Question: everyone!
I'am trying to writing a custom debugger for my own hardware. A problem I face is that I don't know how to realize the add debug point function.
In details, I want to enter (F9) in one line, and tag a red point on the left column. Or, I double click the left column and tag a red point.
I have learned the code Editor Example provided by Qt itself, but I have no idea how to realize my design.
Some tiny example project would be better.
The red point looks like this

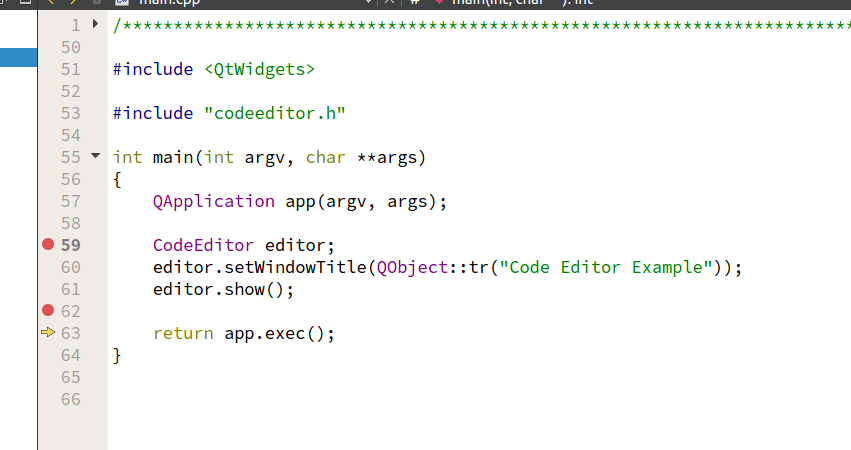
Answer: For simplicity the red circles will be added when clicking in the right space where the numbers are similar to 'QtCreator', the following procedure can be extrapolated to your specific requirement.
The first thing to get is the position of the cursor with respect to the editor, actually get the height or rectangle where the line that we want to find is located, in the case of 'mousePressEvent' returns the position of the click with respect to the widget that draws the numbers, with this height we can get the position with the following algorithm, then store it if it does not exist or delete it if it was already stored ( is the position relative to the top of the widget):
'''
QTextBlock block = firstVisibleBlock();
int top = (int) blockBoundingGeometry(block).translated(contentOffset()).top();
int bottom = top + (int) blockBoundingRect(block).height();
int blockNumber = block.blockNumber();
while (block.isValid()) {
if (block.isVisible()) {
if(h > top && h<bottom){
int index = breakpoints.indexOf(blockNumber);
if(index != -1){
breakpoints.remove(index);
}
else
breakpoints<<blockNumber;
update();
return;
}
}
blockNumber++;
block = block.next();
top = bottom;
bottom = top + (int) blockBoundingRect(block).height();
}
'''
Then in the method that paints the numbers, in this case 'lineNumberAreaPaintEvent', as there we have the blocks and their respective index, it is compared and if one of the stored numbers is painted.
'''
void CodeEditor::lineNumberAreaPaintEvent(QPaintEvent *event)
{
QPainter painter(lineNumberArea);
painter.fillRect(event->rect(), Qt::lightGray);
QTextBlock block = firstVisibleBlock();
int blockNumber = block.blockNumber();
int top = (int) blockBoundingGeometry(block).translated(contentOffset()).top();
int bottom = top + (int) blockBoundingRect(block).height();
while (block.isValid() && top <= event->rect().bottom()) {
if (block.isVisible() && bottom >= event->rect().top()) {
QString number = QString::number(blockNumber + 1);
//add next lines
if(breakpoints.indexOf(blockNumber) != -1){
painter.setBrush(Qt::red);
painter.drawEllipse(0, top + (fontMetrics().height()-width_circle)/2, width_circle, width_circle);
}
//end lines
painter.setPen(Qt::black);
painter.drawText(0, top, lineNumberArea->width(), fontMetrics().height(),
Qt::AlignRight, number);
}
block = block.next();
top = bottom;
bottom = top + (int) blockBoundingRect(block).height();
++blockNumber;
}
}
'''
The following image shows the result.
<URL>
The complete example can be found in the following <URL>.